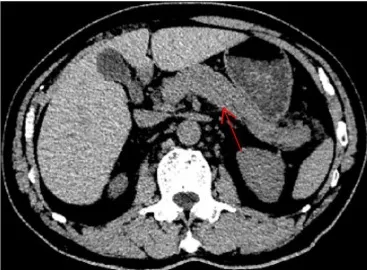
Abdominal computed tomography images (red arrow indicates pancreas). (A) An abdominal computed tomography image obtained on hospital day 1, prior to treatment, is shown.
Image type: radiology (ct)